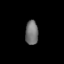
Tissue: lung
Cell type: Endothelial cells
Senescence score: 0.5981
Nuclear area (px): 300
Mean DAPI intensity: 116.417